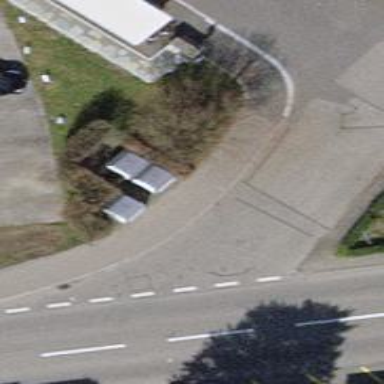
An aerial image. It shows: Recycling container for recycling.